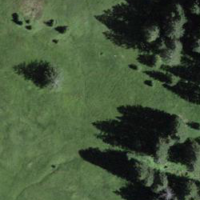
EUNIS habitat code: 44
Species observed at this site:
Pinguicula alpina